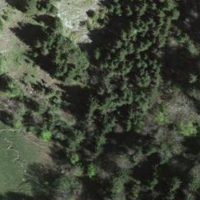
EUNIS habitat code: 44
Species observed at this site:
Astrantia major
Saxifraga rotundifolia